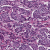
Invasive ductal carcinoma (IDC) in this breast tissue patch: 1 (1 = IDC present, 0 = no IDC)